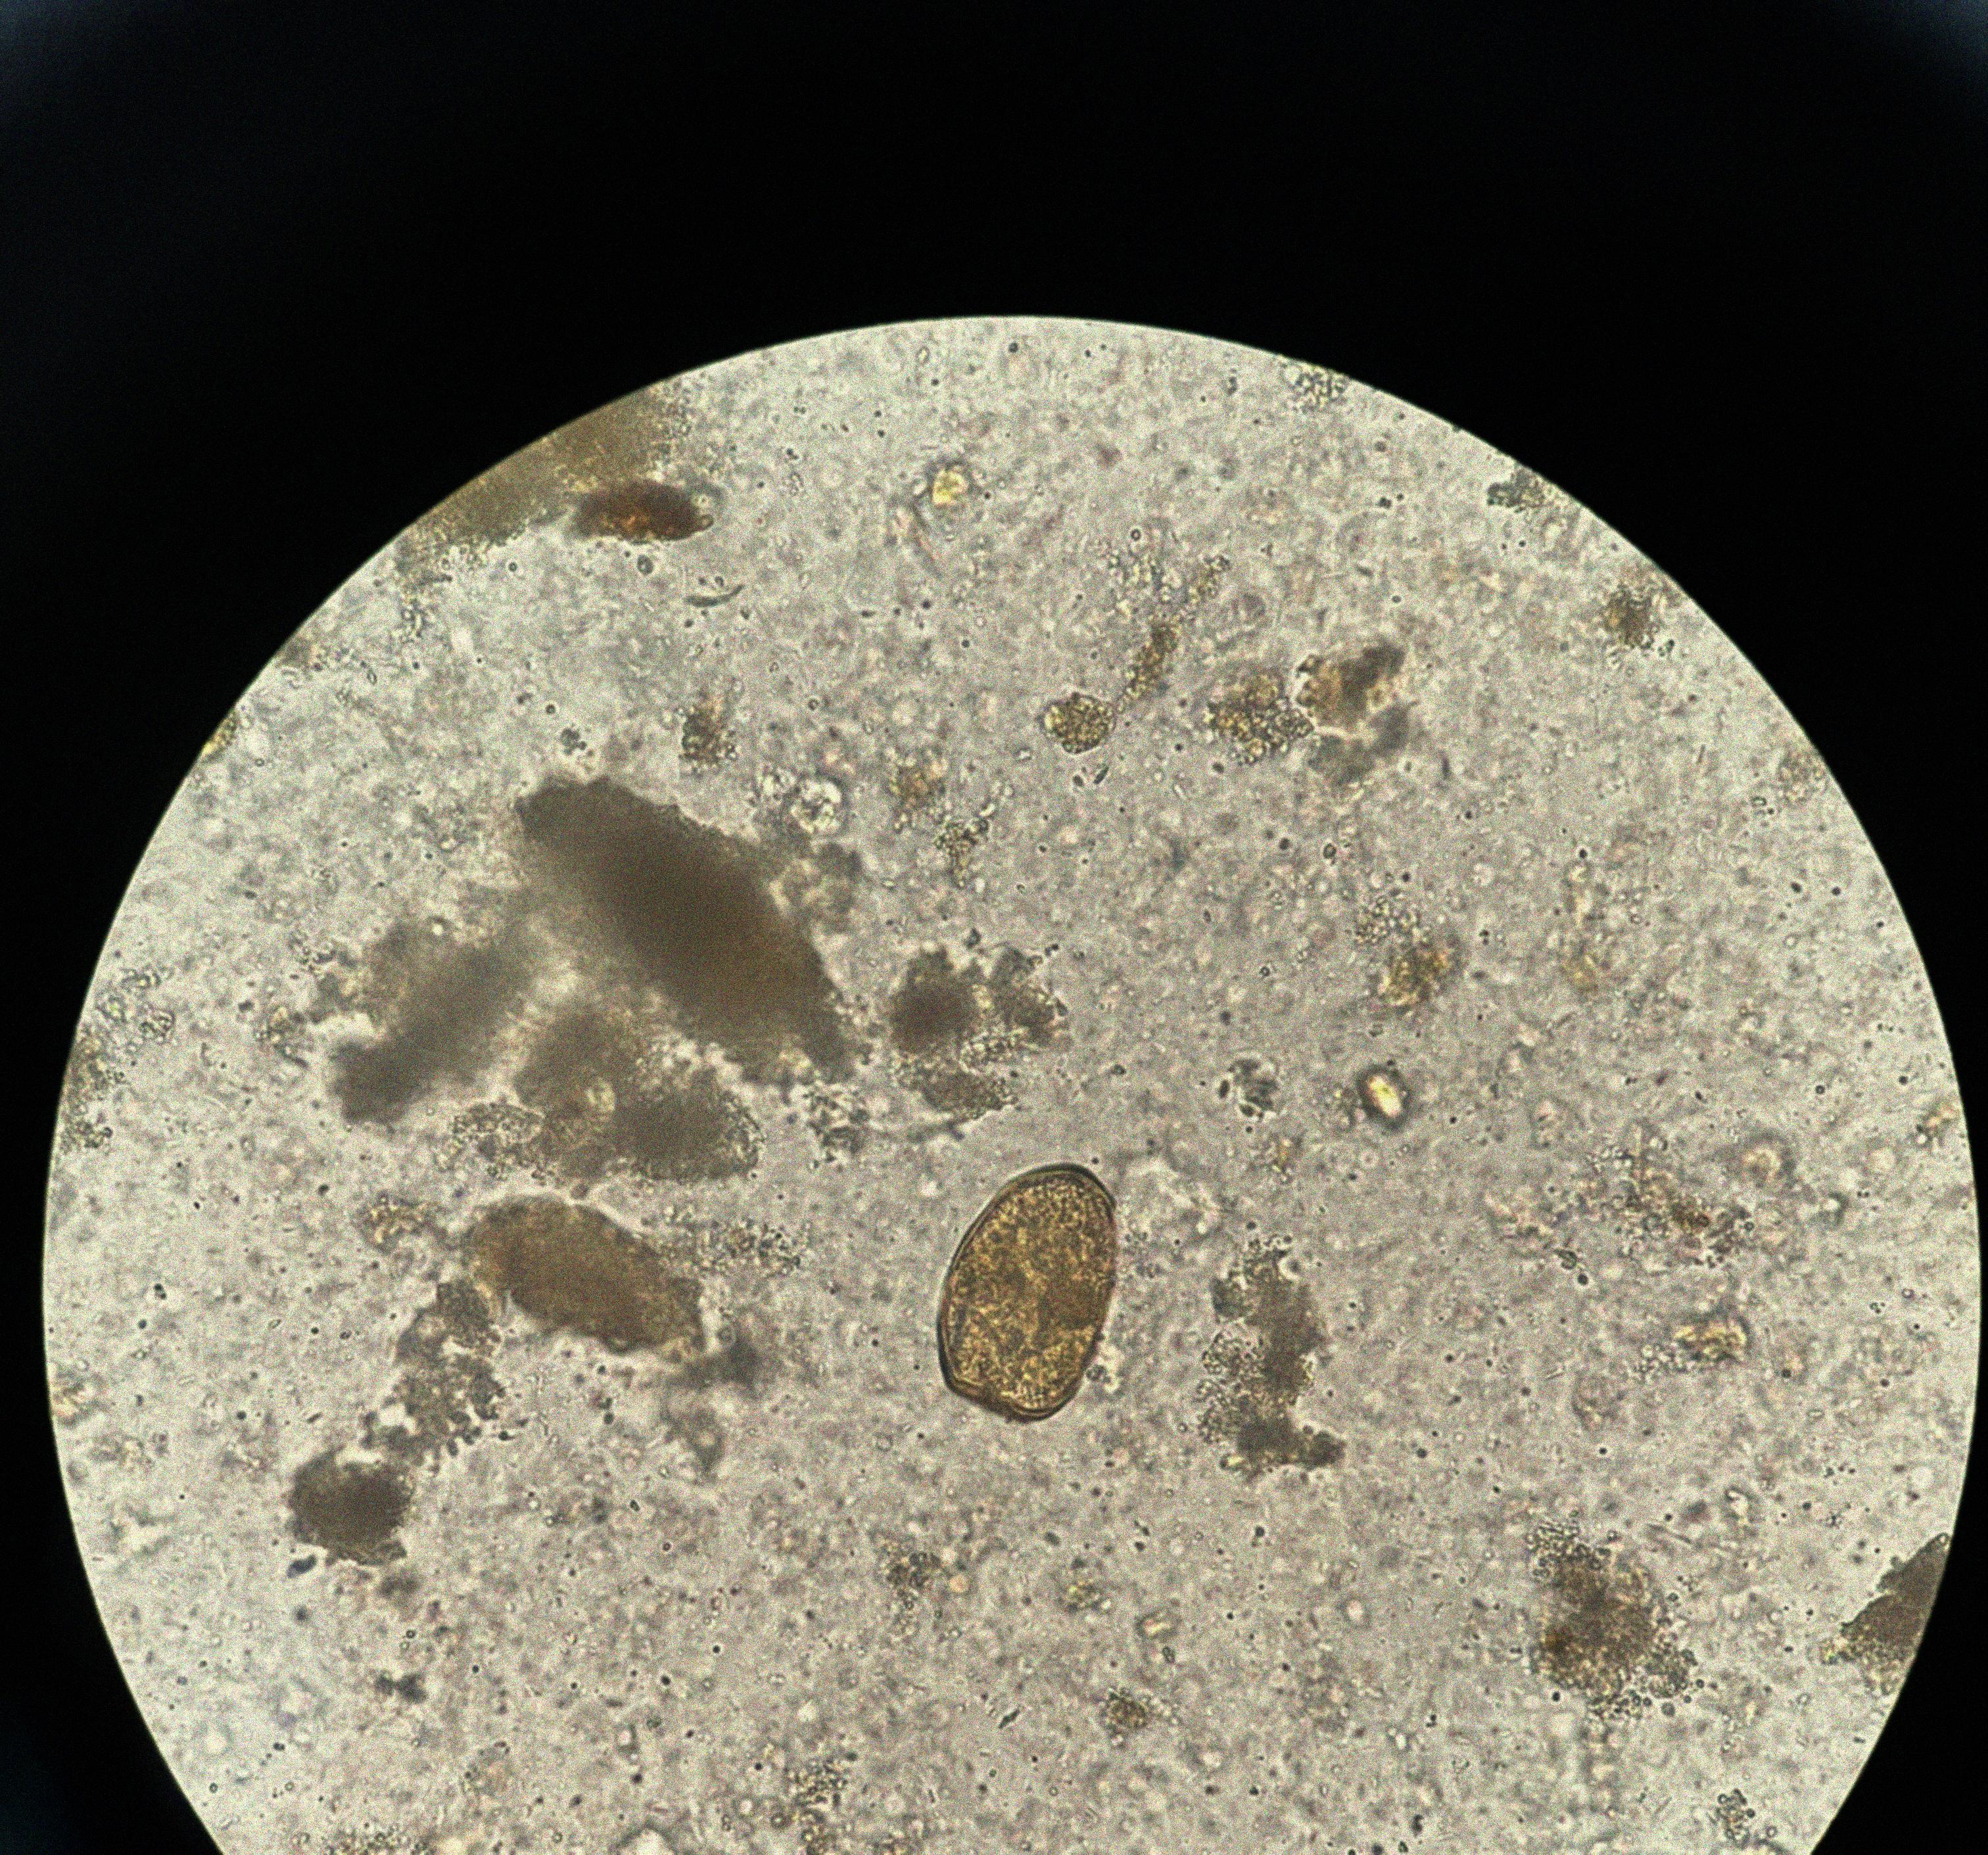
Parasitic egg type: Paragonimus spp